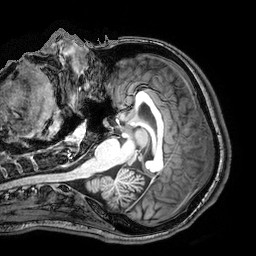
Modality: T1w
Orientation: coronal
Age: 20
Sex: female
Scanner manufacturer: philips
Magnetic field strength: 3 T
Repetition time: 8.174 s
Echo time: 3.741 s